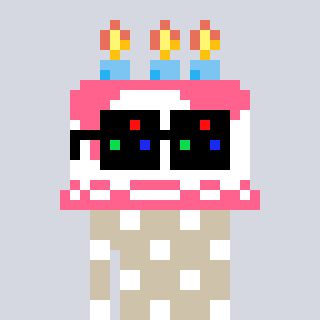
a pixel art character with square black sunglasses, a cake-shaped head and a bege-colored body on a cool background